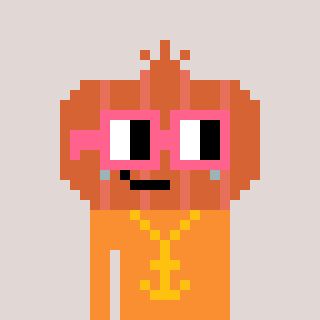
a pixel art character with square pink glasses, a onion-shaped head and a orange-colored body on a warm background